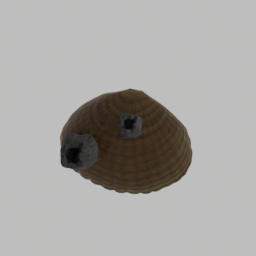
Label: animals